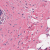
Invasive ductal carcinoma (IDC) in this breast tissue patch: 0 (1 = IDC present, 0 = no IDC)